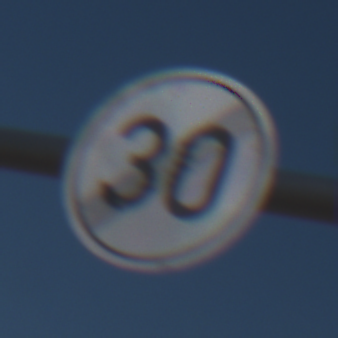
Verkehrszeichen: EndeGeschwindigkeit30
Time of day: MorningAfternoon
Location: Outdoor (Suburban)
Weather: PartlyCloudy
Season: NotSpecified
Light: Natural